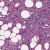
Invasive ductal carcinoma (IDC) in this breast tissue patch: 1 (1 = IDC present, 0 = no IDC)